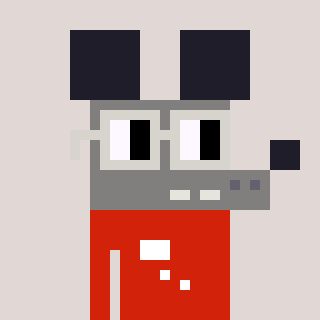
a pixel art character with square light gray glasses, a mouse-shaped head and a red-colored body on a warm background